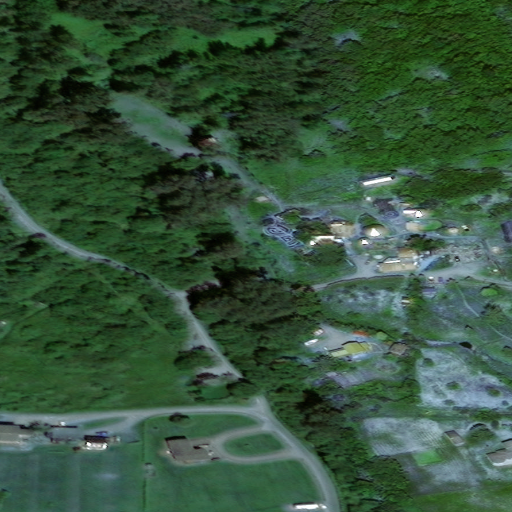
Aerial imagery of valley in Alaska named Waterman Canyon containing only unknown